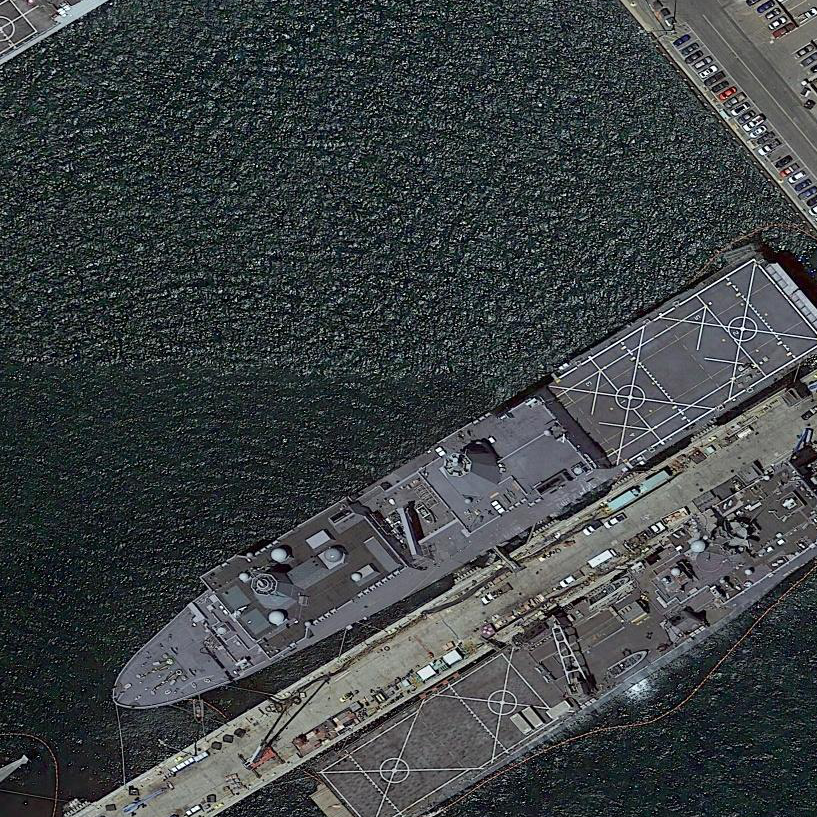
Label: combat